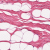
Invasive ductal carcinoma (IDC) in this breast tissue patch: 0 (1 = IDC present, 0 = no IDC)